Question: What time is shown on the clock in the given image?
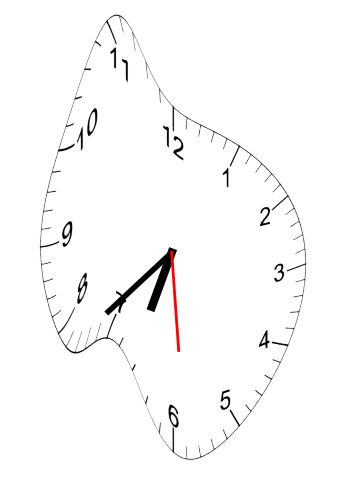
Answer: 06:37:29